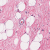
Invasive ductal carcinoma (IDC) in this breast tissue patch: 0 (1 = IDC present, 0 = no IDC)